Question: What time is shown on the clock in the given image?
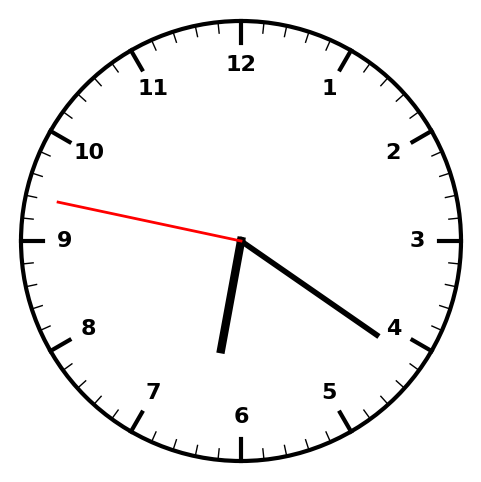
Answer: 06:20:47